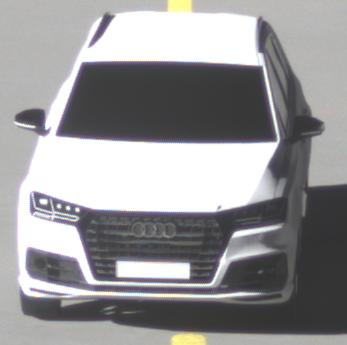
Make: Audi
Model: SQ7
Detailed model: -
Model produced from: 2016
Model produced until: 2018
Doors: 5
Color: white
Road condition: dry road
Daytime: morning or afternoon
Contrast: high contrast